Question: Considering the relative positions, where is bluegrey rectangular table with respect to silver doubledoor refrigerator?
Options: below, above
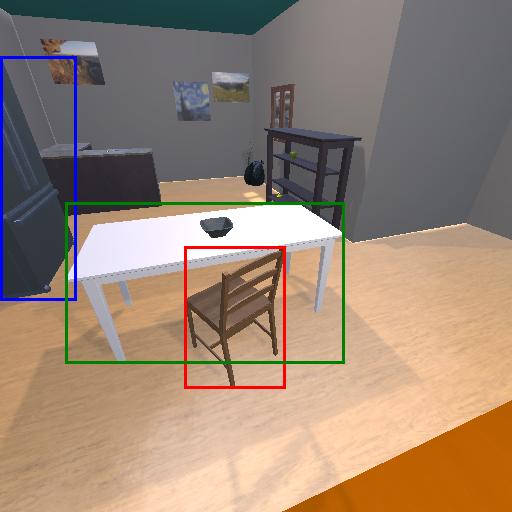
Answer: below